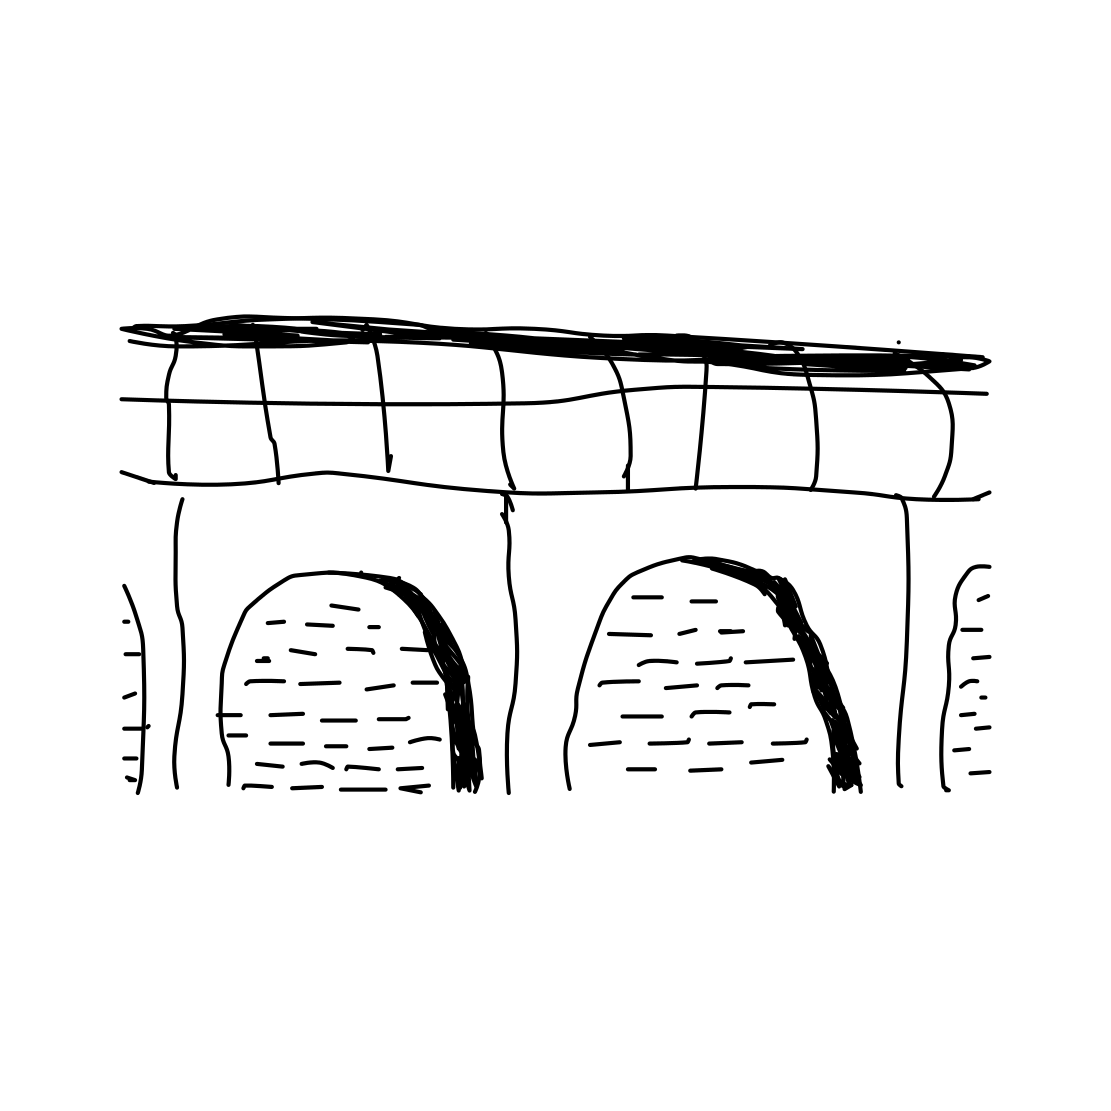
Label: bridge